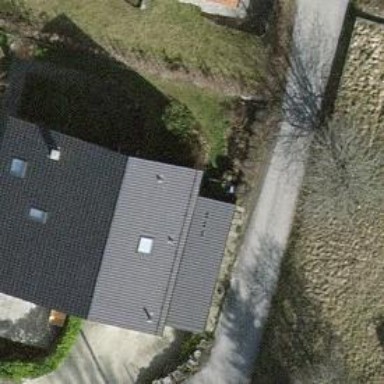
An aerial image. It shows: Simple and straightforward house.